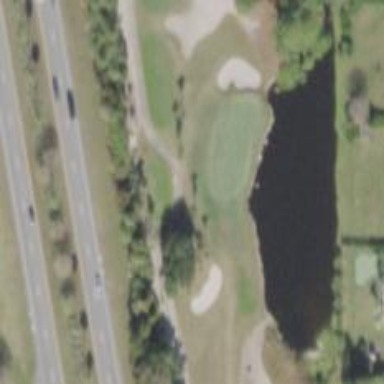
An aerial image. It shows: Golf hole.